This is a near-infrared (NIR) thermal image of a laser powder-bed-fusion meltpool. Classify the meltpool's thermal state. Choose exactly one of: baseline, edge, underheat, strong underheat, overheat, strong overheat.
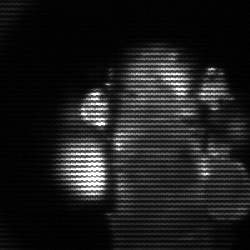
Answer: strong underheat